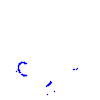
Particle: pion